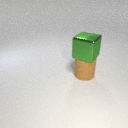
large green metal cube above large brown rubber cylinder